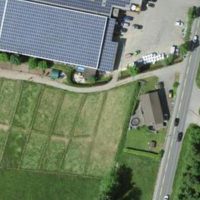
EUNIS habitat code: 55
Species observed at this site:
Lamium galeobdolon
Filipendula ulmaria